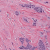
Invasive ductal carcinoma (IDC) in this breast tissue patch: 1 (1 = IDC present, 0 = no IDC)